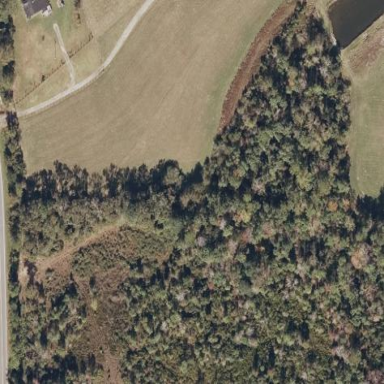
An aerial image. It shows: Mixed leaf woodland.